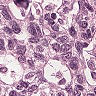
Metastatic tissue present: yes